Question: On the below image, how to do sumiif and subtotal?

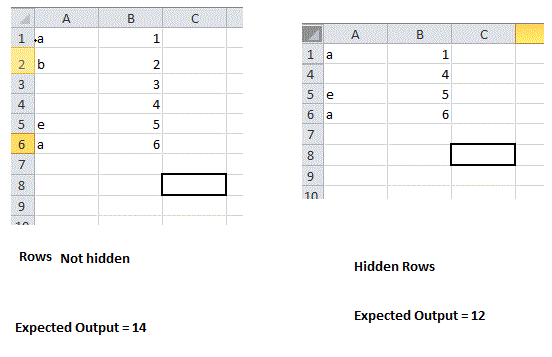
Answer: Try below formula
'=SUBTOTAL(109,B1:B6)'
'=SUMPRODUCT(SUBTOTAL(109,OFFSET(B1,ROW(B1:B6)-ROW(B1),,1)),--(A1:A6 <> ""))'